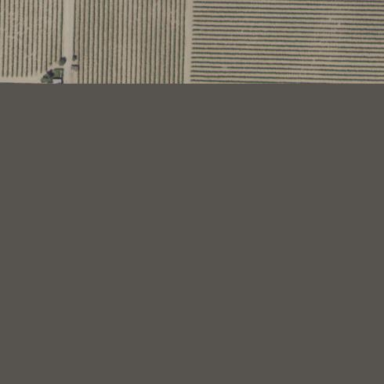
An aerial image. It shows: Beautiful vineyard in the countryside.